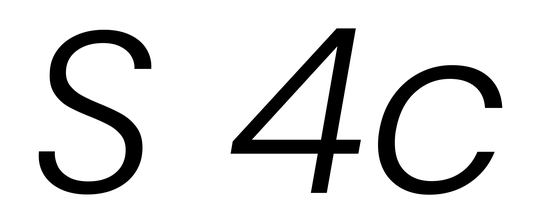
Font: Poppins-LightItalic